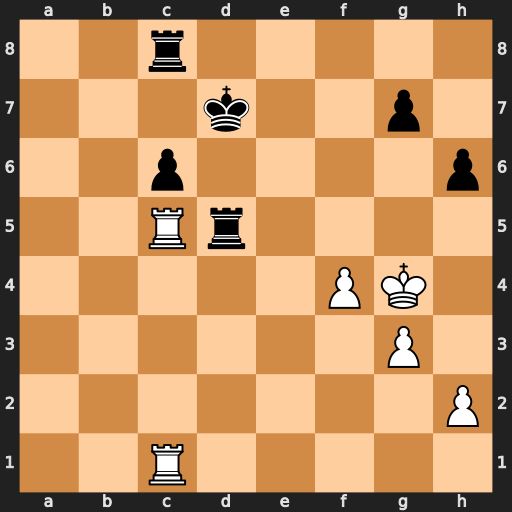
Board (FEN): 2r5/3k2p1/2p4p/2Rr4/5PK1/6P1/7P/2R5
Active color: w
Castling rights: -
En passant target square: -
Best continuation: Rxd5+ cxd5 Rxc8 Kxc8 Kf5 d4 Ke4